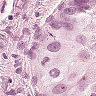
Metastatic tissue present: yes